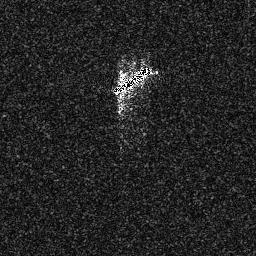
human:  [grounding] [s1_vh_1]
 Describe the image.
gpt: In the satellite image, there is  <ref>1 medium ship </ref> <box>[[43, 25, 60, 37, 0]]</box> located at center.